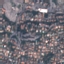
Land use / land cover: Residential